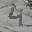
Label: 4